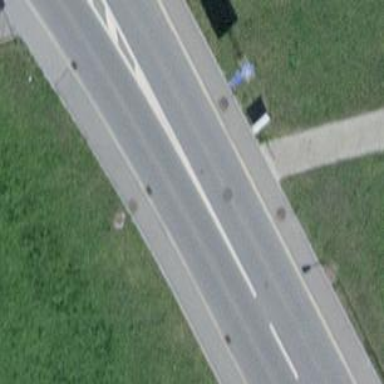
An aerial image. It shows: Uncontrolled road crossing.